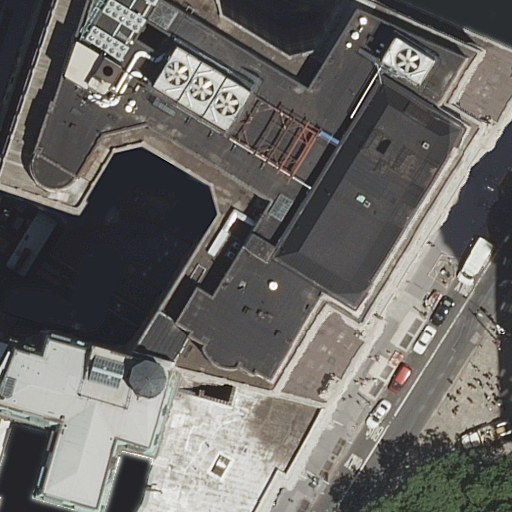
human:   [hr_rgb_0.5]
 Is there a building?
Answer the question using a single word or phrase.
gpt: yes

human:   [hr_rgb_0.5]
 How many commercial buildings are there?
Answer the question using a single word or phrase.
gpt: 0

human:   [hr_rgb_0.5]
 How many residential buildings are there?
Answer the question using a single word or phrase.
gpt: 2

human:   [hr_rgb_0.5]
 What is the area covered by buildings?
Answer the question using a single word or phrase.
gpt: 1970m2

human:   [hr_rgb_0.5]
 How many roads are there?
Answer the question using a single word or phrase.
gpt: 6

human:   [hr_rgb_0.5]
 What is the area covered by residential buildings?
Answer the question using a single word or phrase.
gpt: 1970m2

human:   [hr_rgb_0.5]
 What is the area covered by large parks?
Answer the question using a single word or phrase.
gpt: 4098m2

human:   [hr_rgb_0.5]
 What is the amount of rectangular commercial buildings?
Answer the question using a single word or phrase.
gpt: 0

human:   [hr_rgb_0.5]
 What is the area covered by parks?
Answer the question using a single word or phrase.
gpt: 4098m2

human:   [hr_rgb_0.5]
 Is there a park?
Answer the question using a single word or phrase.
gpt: yes

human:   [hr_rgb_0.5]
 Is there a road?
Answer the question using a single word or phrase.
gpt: yes

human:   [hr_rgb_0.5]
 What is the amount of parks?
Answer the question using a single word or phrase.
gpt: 1

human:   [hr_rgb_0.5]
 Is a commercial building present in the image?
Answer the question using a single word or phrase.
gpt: no

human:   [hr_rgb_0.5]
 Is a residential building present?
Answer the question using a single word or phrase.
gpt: yes

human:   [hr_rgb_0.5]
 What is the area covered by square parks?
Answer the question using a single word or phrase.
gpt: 0m2

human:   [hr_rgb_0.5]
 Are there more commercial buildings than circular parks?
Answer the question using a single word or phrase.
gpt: no

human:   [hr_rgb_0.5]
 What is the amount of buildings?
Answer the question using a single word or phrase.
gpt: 2

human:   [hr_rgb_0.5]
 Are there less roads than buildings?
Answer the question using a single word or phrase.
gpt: no

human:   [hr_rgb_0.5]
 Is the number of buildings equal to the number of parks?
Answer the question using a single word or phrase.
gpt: no

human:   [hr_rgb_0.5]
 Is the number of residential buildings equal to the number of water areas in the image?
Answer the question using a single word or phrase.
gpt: no

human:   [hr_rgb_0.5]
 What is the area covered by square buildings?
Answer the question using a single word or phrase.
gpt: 0m2

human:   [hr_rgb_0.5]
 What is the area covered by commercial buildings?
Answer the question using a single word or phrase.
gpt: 0m2

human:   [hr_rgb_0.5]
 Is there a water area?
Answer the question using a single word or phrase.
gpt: no

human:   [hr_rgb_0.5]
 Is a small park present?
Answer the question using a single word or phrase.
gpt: no

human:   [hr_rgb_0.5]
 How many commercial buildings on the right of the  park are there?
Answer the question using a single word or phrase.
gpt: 0

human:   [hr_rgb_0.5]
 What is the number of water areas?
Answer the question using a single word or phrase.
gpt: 0

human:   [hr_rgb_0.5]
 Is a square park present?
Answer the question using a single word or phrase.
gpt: no

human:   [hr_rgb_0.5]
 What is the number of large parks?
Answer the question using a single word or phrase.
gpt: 1

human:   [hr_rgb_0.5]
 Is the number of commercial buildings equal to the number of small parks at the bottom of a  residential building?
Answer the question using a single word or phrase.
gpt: yes

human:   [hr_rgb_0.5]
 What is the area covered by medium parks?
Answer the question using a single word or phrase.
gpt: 0m2

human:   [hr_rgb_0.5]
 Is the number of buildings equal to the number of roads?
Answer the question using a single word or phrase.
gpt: no

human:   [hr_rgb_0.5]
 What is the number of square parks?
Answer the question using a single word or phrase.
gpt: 0

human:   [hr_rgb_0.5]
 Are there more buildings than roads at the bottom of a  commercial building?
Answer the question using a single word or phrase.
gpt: yes

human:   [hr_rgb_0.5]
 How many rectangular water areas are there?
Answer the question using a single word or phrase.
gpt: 0

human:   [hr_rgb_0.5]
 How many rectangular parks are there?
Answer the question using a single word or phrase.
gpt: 0

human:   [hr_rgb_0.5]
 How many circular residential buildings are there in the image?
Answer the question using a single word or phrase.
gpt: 0

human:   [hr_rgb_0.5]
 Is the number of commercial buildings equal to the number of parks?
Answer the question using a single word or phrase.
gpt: no

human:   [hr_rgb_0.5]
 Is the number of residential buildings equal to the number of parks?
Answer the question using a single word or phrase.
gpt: no

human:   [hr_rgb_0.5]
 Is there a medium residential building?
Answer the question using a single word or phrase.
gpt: no

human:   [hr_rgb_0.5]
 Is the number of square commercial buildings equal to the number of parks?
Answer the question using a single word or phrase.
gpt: no

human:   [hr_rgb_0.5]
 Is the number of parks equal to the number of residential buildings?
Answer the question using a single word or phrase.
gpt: no

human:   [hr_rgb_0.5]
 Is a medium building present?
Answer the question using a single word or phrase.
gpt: no

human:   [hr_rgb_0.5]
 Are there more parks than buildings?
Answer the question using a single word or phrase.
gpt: no

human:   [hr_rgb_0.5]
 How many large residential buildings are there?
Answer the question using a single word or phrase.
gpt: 2

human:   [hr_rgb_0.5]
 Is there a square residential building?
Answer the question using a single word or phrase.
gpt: no

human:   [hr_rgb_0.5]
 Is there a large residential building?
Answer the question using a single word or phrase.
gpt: yes

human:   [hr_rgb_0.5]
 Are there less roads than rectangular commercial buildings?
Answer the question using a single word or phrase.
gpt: no

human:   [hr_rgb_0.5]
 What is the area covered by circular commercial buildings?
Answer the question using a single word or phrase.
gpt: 0m2

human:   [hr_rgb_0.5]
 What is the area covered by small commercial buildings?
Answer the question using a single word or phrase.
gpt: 0m2

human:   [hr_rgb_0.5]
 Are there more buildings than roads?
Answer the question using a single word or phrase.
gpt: no

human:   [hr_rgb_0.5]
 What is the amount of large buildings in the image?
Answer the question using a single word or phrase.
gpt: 2

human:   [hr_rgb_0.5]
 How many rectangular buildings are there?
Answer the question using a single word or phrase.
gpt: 1

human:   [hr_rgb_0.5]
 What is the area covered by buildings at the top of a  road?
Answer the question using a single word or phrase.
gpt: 992m2

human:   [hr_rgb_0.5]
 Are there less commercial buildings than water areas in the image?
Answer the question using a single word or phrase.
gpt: no

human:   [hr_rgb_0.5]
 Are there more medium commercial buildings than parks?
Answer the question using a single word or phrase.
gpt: no

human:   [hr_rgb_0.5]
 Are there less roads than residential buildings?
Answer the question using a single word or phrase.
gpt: no

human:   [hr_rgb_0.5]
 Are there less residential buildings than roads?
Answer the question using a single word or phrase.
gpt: yes

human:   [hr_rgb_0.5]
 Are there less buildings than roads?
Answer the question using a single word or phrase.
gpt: yes

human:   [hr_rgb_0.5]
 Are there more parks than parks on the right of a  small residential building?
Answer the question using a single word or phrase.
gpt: yes

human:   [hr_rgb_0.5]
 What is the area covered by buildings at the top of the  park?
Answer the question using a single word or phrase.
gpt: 1970m2

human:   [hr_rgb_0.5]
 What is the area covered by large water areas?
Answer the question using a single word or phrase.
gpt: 0m2

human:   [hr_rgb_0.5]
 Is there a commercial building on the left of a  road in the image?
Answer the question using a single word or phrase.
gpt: no

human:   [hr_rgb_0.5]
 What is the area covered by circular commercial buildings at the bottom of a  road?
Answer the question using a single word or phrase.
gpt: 0m2

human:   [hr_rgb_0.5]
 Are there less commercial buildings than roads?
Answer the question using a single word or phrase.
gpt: yes